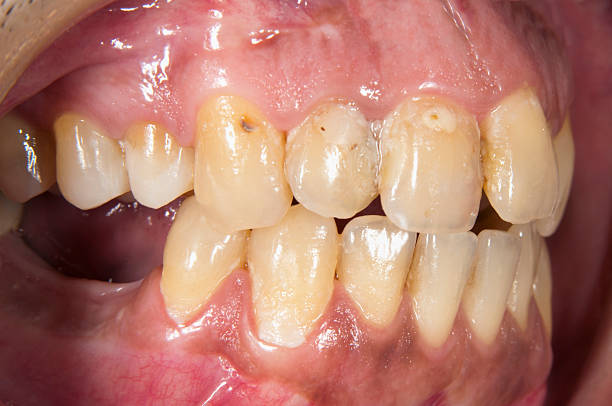
Condition: Caries